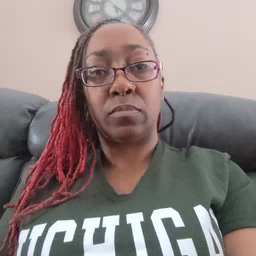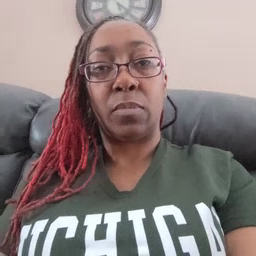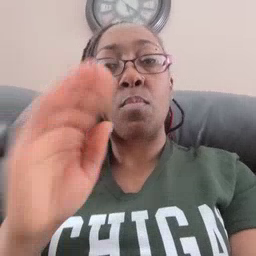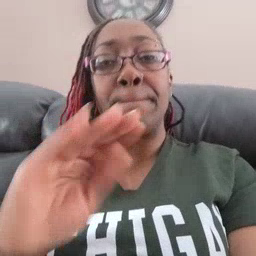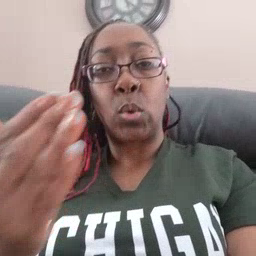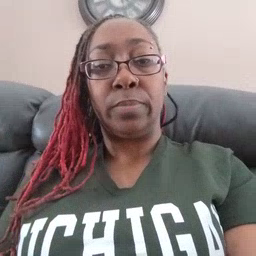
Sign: book